Question: I am populating a spinner from the database like this
'''
// Populating the City Spinner
Cursor cities = db.cityList();
startManagingCursor(cities);
// create an array to specify which fields we want to display
String[] from = new String[] { DBAdapter.KEY_NAME };
// create an array of the display item we want to bind our data to
int[] to = new int[] { android.R.id.text1 };
Spinner cityList = (Spinner) this.findViewById(R.id.citySpiner);
SimpleCursorAdapter adapter = new SimpleCursorAdapter(this, android.R.layout.simple_spinner_item, cities, from, to);
adapter.setDropDownViewResource(android.R.layout.simple_spinner_dropdown_item);
cityList.setAdapter(adapter);
'''
When i try to get the content from the selected item of the spinner like this
'''
// Get the City
Spinner getCity = (Spinner) findViewById(R.id.citySpiner);
String cityName = getCity.getSelectedItem().toString();
'''
i get the following.
Is there a way i can get the city name or the city id from the database.

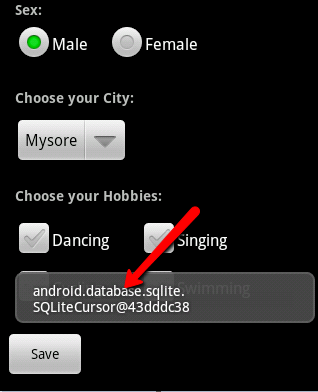
Answer: I think, as you are using a customadapter and giving three lists in adapter...
you can't get the selected text simply by calling the getSelectedItem()..
Use this:
'''
Spinner mySpinner = (Spinner)findViewbyId(R.id.spinner);
int position = mySpinner.getSelectedItemPosition();
String Text = yourCityList[position].toString(); // dont know which list is holding the city list...
// i didn't use any db in any of my app so cant tell you how can you get list...
// leaving it to you... :)
'''
Hope it helps....